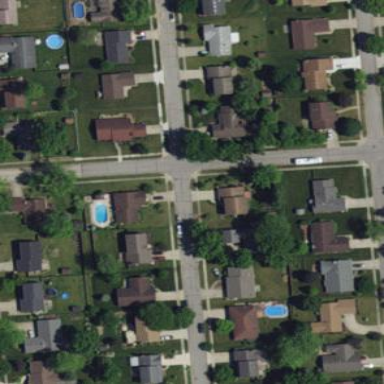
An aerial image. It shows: Residential area within neighborhood.